Question: I have a simple model which uses a multi select listbox for a many-many EF relationship.
On my 'Create' action, I'm getting the error
> The parameter conversion from type 'System.String' to type 'MyProject.Models.Location' failed because no type converter can convert between these types.
I have 2 models, an Article and a Location:
Article.cs
'''
namespace MyProject.Models
{
public class Article
{
public Article()
{
Locations = new List<Location>();
}
[Key]
public int ArticleID { get; set; }
[Required(ErrorMessage = "Article Title is required.")]
[MaxLength(200, ErrorMessage = "Article Title cannot be longer than 200 characters.")]
public string Title { get; set; }
public virtual ICollection<Location> Locations { get; set; }
}
'''
Location.cs:
'''
namespace MyProject.Models
{
public class Location
{
[Key]
public int LocationID { get; set; }
[Required(ErrorMessage = "Location Name is required.")]
[MaxLength(100, ErrorMessage = "Location Name cannot be longer than 100 characters.")]
public string Name { get; set; }
public virtual ICollection<Article> Articles { get; set; }
}
}
'''
I have a ViewModel:
'''
namespace MyProject.ViewModels
{
public class ArticleFormViewModel
{
public Article article { get; set; }
public virtual List<Location> Locations { get; set; }
public ArticleFormViewModel(Article _article, List<Location> _locations)
{
article = _article;
Locations = _locations;
}
}
}
'''
create.cshtml:
'''
@model MyProject.ViewModels.ArticleFormViewModel
<h2>Create</h2>
@using (Html.BeginForm()) {
@Html.AntiForgeryToken()
@Html.ValidationSummary(true)
<fieldset>
<legend>Article</legend>
<div class="editor-label">
@Html.LabelFor(model => model.article.Title)
</div>
<div class="editor-field">
@Html.EditorFor(model => model.article.Title)
@Html.ValidationMessageFor(model => model.article.Title)
</div>
<h3>Locations</h3>
@Html.ListBoxFor(m=>m.article.Locations,new MultiSelectList(Model.Locations,"LocationID","Name"))
<p>
<input type="submit" value="Create" />
</p>
</fieldset>
}
'''
Finally my controller actions:
'''
// GET: /Article/Create
public ActionResult Create()
{
var article = new Article();
var AllLocations = from l in db.Locations
select l;
ArticleFormViewModel viewModel = new ArticleFormViewModel(article, AllLocations.ToList());
return View(viewModel);
}
//
// POST: /Article/Create
[HttpPost]
[ValidateAntiForgeryToken]
public ActionResult Create(Article article)
{
var errors = ModelState.Values.SelectMany(v => v.Errors);
if (ModelState.IsValid)
{
var locations = Request.Form["article.Locations"];
if (locations != null)
{
var locationIDs = locations.Split(',');
foreach (var locationID in locationIDs)
{
int id = int.Parse(locationID);
Location location = db.Locations.Where(l => l.LocationID == id).First();
article.Locations.Add(location);
}
}
db.Articles.Add(article);
db.SaveChanges();
return RedirectToAction("Index");
}
var AllLocations = from l in db.Locations
select l;
ArticleFormViewModel viewModel = new ArticleFormViewModel(article, AllLocations.ToList());
return View(viewModel);
}
'''
This all works relatively well, my Locations listbox is populated properly:

If I do not select a Location then my model is saved properly. If I select one or more locations then my Model.IsValid check fails with the exception
> The parameter conversion from type 'System.String' to type 'MyProject.Models.Location' failed because no type converter can convert between these types.
However if I remove the ModelState.IsValid check then despite the error my values are all correctly saved into the database - just that I lose validation for things such as the model title.
Hope someone can help!
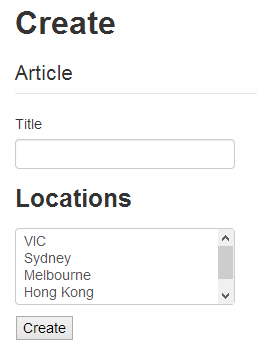
Answer: Unless you create a type converter, you cannot directly bind the results of your list box directly to a complex object like that. The reason lies in the fact that MVC can only deal with posted HTTP values, which in this case are an array of strings that contain the selected ID's. Those strings do not directly map to your Locations object (ie the number 1 cannot be directly converted to a Locations object with an ID of 1).
Your best bet is to have a list of location ID's in your View Model of type string or int to accept the posted values, then in your post method create the Location objects and fill them with the correct ID's.
FYI, the reason your code works is because you are bypassing the model binding and going directly to the Request.Form collection. You will notice that the bound Article object will not have any Location objects.
EDIT:
I don't even see how your code would work even without this problem. Your ArticleFormViewModel does not have a parameterless constructor, so that will fail in model binding (unless you have a custom model binder).
In any event, what you want to do is this (note, you will have to populate SelectedLocationIDs if you want them to be selected when the view is rendered):
'''
public class ArticleFormViewModel
{
...
List<int> SelectedLocationIDs { get; set; }
...
}
'''
Then, in your view you have:
'''
@Html.ListBoxFor(m=>m.SelectedLocationIDs,
new MultiSelectList(Model.Locations,"LocationID","Name"))
'''
In your Post method, instead of the code that calls Request.Form, you have something like this:
'''
foreach(var locationID in article.SelectedLocationIDs) {
... // look up your locations and add them to the model
}
'''